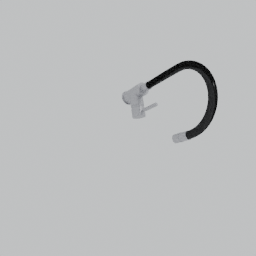
Label: appliances